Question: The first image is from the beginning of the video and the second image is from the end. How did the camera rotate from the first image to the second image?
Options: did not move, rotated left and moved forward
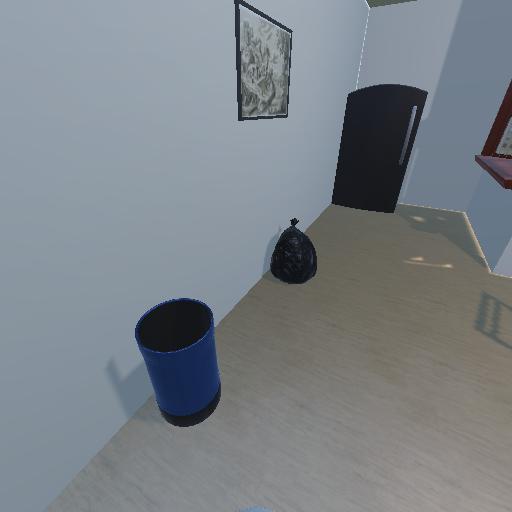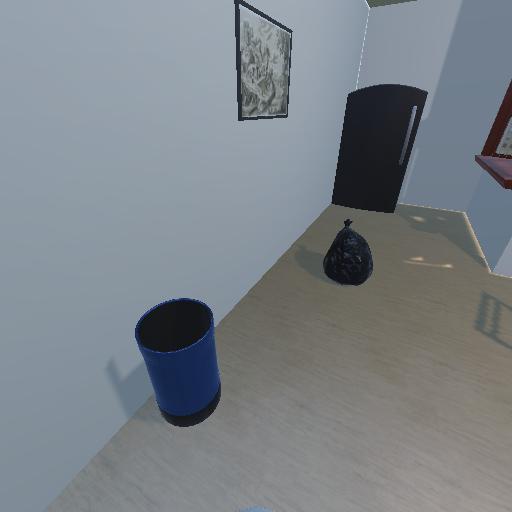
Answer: did not move